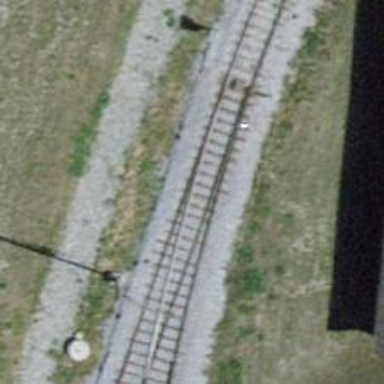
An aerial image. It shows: Railway switch with the turnout side on the left.